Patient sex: F
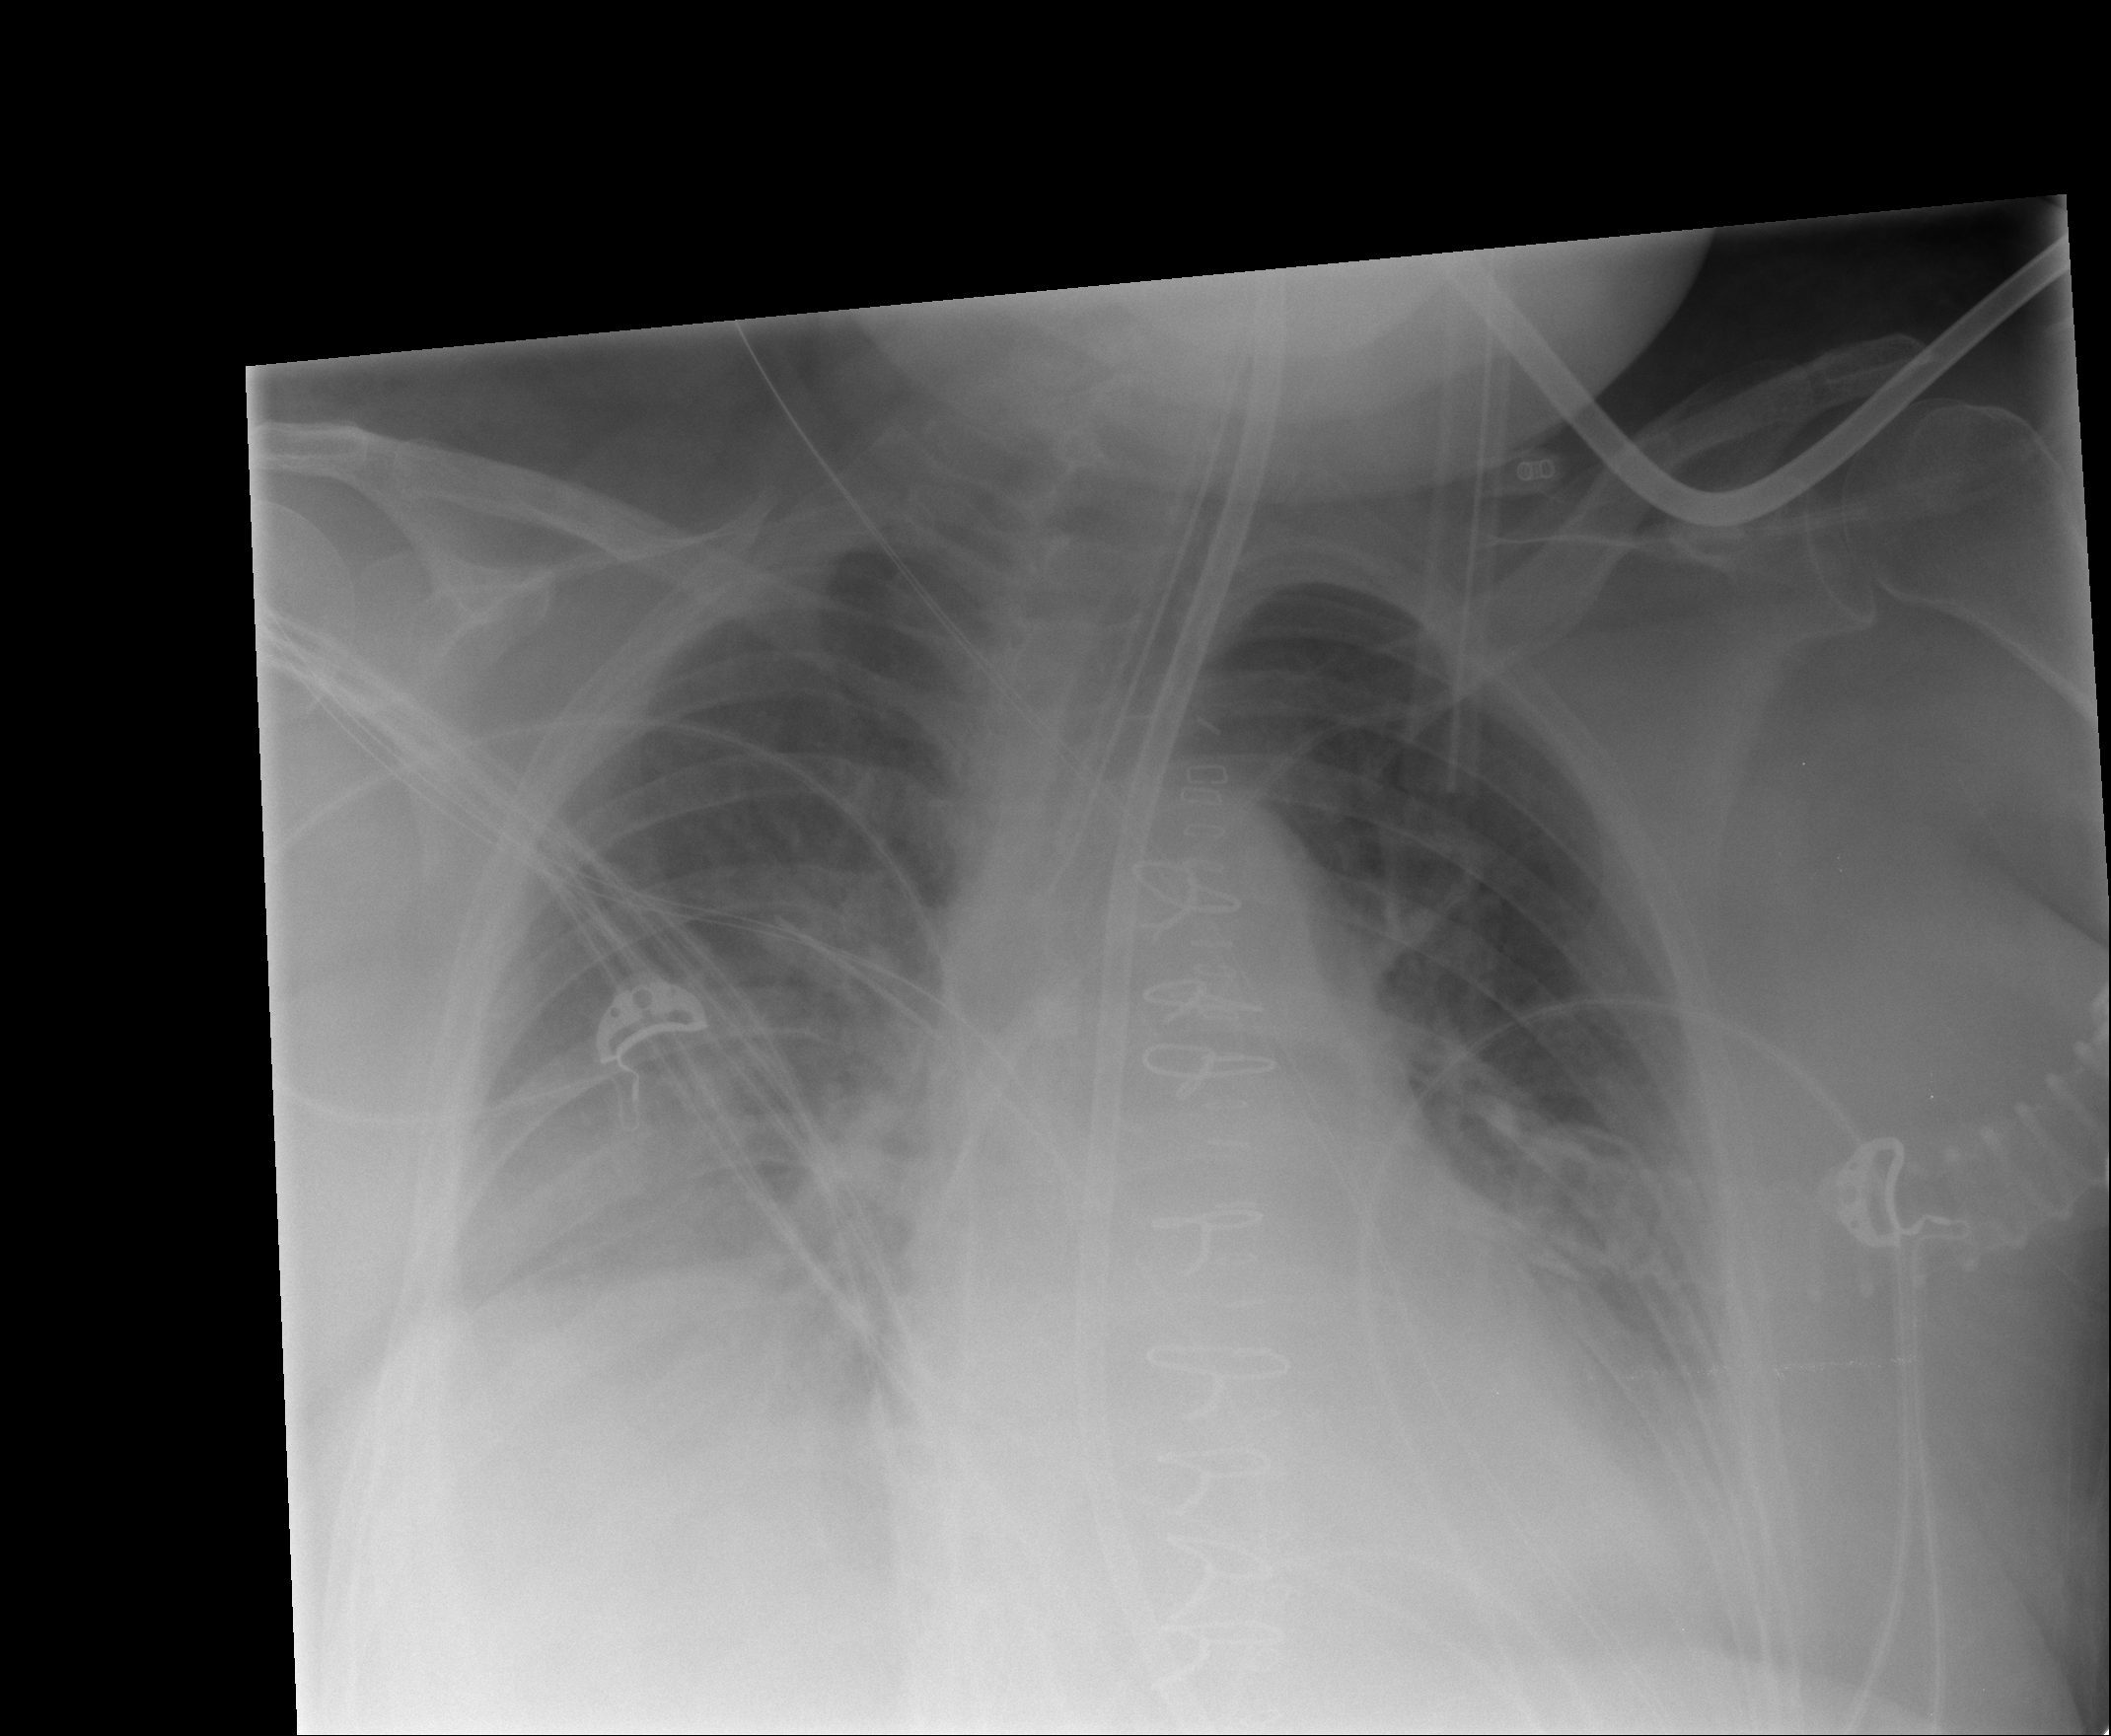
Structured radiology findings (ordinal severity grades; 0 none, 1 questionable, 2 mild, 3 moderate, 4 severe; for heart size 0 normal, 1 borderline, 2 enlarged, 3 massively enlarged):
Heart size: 2
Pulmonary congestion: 3
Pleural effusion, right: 2
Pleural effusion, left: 2
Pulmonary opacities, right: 0
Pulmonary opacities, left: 0
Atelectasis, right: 3
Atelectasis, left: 2